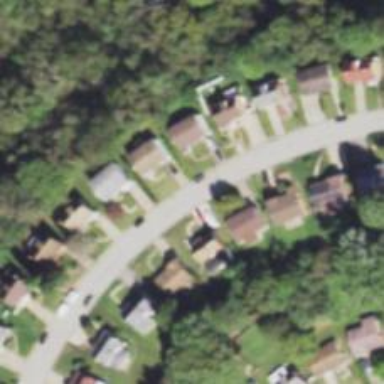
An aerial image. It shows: Driveway.